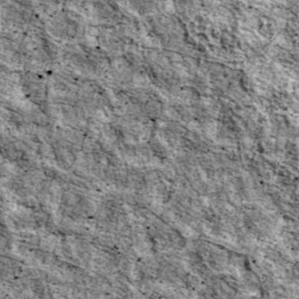
Label: non_frost